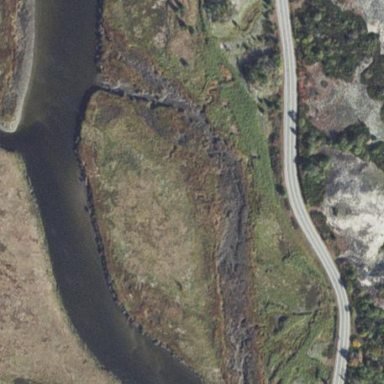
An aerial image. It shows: Saltmarsh wetland area.